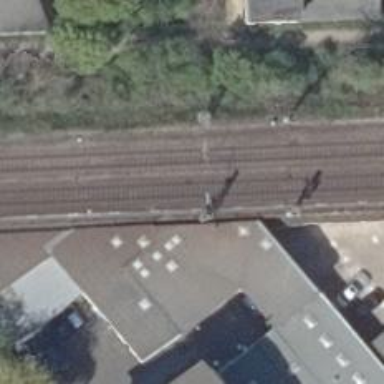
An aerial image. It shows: Railway milestone with catenary mast.